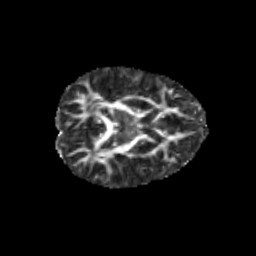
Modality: FA
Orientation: axial
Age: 12
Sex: male
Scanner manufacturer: siemens
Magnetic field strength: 3 T
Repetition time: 3.8 s
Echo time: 0.07 s